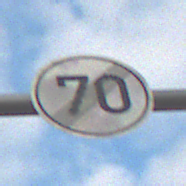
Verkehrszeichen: EndeGeschwindigkeit70
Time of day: MorningAfternoon
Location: Outdoor (Nature)
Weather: PartlyCloudy
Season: Autumn
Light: Natural